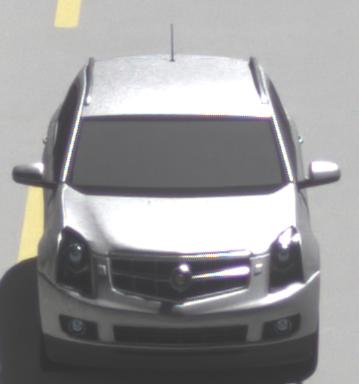
Make: Cadillac
Model: SRX 3.0 V6
Detailed model: SRX (II)
Model produced from: 2010/12
Model produced until: 2012/01
Doors: 5
Color: white
Road condition: dry road
Daytime: midday
Contrast: high contrast